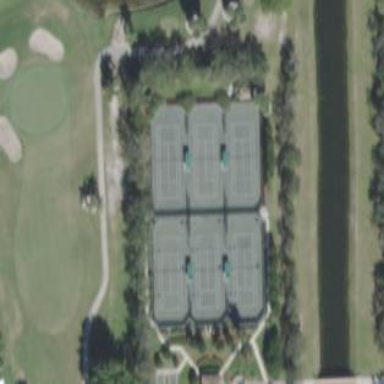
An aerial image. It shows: Tennis court on pitch designated for leisure land.